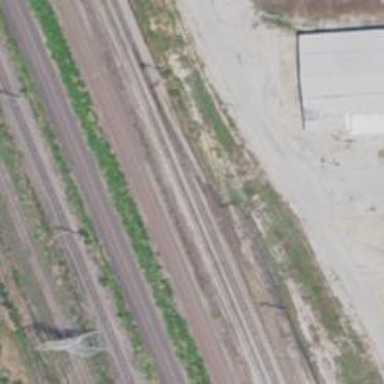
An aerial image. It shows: Railway yard.